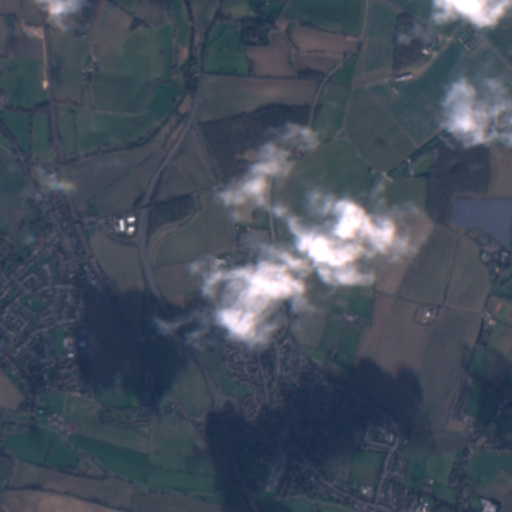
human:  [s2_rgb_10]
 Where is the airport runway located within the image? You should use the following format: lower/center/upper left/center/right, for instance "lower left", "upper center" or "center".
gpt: The airport runway is located in the upper left of the image.
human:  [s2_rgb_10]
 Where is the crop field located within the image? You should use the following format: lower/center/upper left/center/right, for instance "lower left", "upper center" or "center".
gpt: The crop field is located in the upper right of the image.
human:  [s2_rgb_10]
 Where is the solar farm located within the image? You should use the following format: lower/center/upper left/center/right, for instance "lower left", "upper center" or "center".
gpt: The solar farm is located in the center right of the image.
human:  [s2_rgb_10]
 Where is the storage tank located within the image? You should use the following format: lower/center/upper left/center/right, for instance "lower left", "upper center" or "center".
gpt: The storage tank is located in the upper right of the image.
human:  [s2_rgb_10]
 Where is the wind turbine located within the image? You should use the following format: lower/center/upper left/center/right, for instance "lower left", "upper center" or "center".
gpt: The wind turbine is located in the upper right of the image.
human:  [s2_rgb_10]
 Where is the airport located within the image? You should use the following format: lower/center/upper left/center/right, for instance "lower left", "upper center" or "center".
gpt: There is no airport in the image.